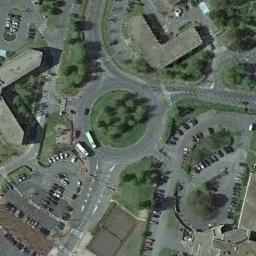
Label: roundabout